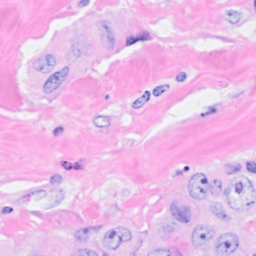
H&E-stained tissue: Breast